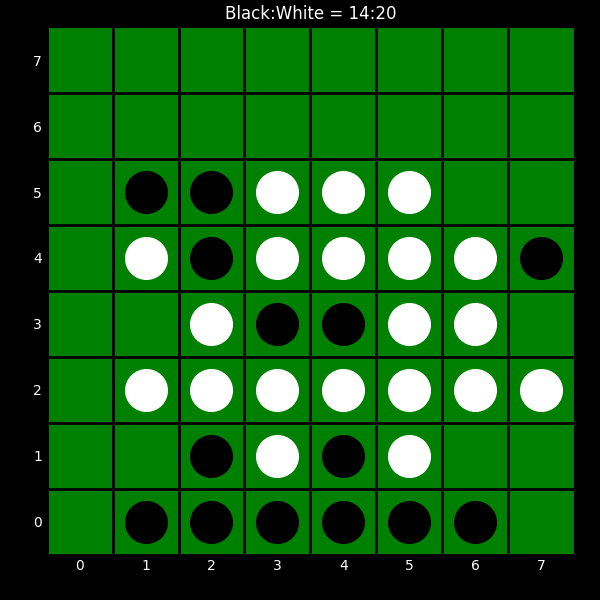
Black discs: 14
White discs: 20